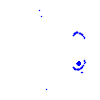
Particle: kaon